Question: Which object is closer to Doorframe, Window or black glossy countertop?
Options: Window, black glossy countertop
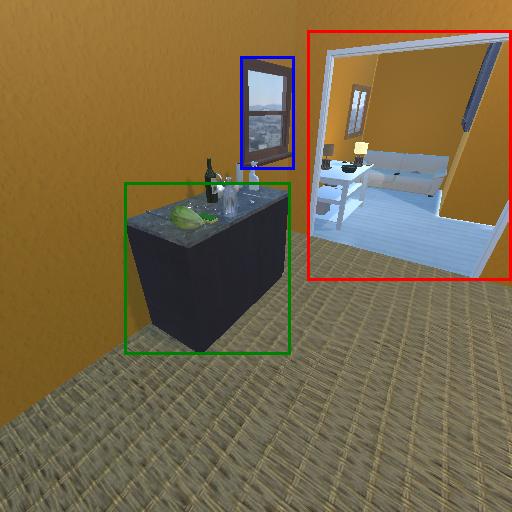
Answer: Window